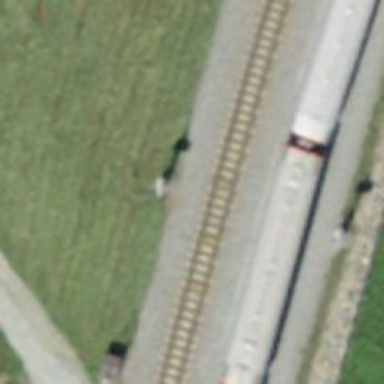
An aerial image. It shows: Railway signal.